Field crop: maize
Growth stage: 2
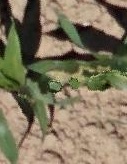
Species: maize